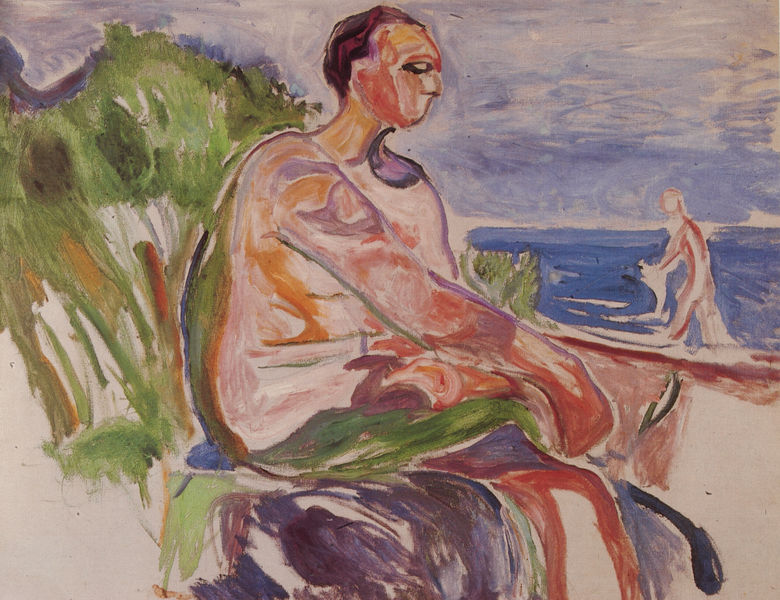
Titel: Mann am Strand
Künstler: Edvard Munch
Institution: (Privatsammlung)
Schlagwörter: akt, baum, blau, felsen, gemälde, himmel, meer, nackt, wasser, weiß, wolken, aquarell, baden, badende, bäume, gelb, grün, landschaft, menschen, sand, see, ufer, bunt, degas, frankreich, frau, männer, nase, profil, rücken, skizze, gras, rot, malerei, gesicht, inkarnat, mensch, porträt, öl, horizont, schilf, strauch, brücke, busch, auge, figur, haare, sitzend, pflanze, pflanzen, rosa, schilfgras, sommer, strand, ruhe, fischer, moderne, abstrakt, düne, modern, farbe, lila, violett, wasserfarbe, pause, bank, edgar, oberarm, tusche, pinsel, badender, sitzender, golf, gouache, hautfarben, fauvismus, flüchtig, reed, ried, guache, kleiner kopf, entsteigen, aquqrell